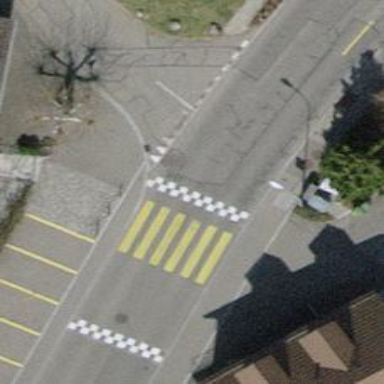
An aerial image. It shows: Uncontrolled crossing with traffic calming table.